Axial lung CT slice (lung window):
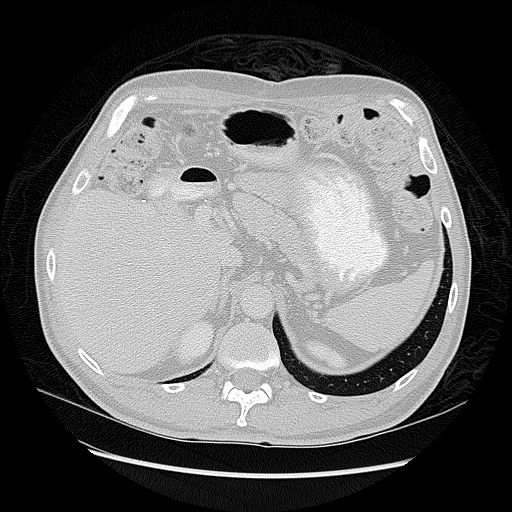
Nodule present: no